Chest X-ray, AP view. Patient: 12 years old, sex M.
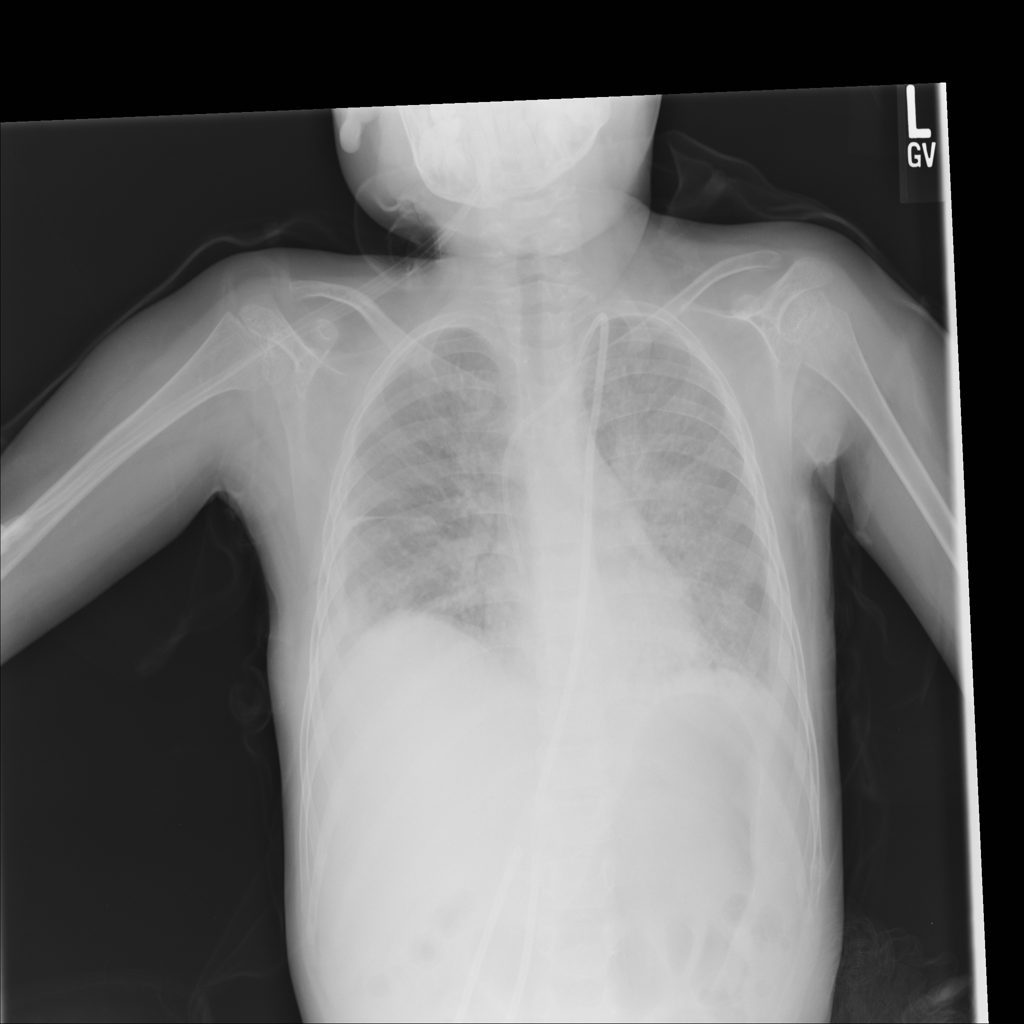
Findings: Effusion, Infiltration